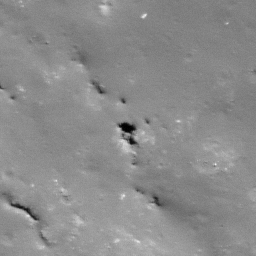
Pit: Oday 1
Host crater: Oday
Host type: impact_melt
Lunar coordinates: latitude -30.969, longitude 158.053